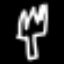
Label: fork